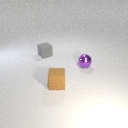
small gray rubber cube behind small purple metal sphere